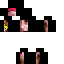
A female human skin with pale skin, wearing brown long hair dressed in a blue hoodie and black pants, featuring a closed mouth.